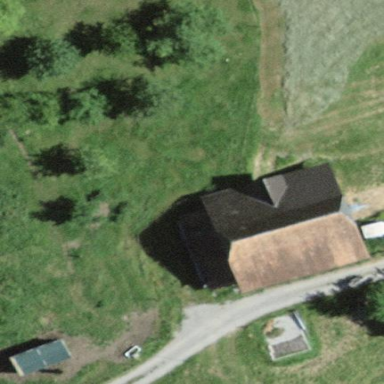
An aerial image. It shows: Rural barn.